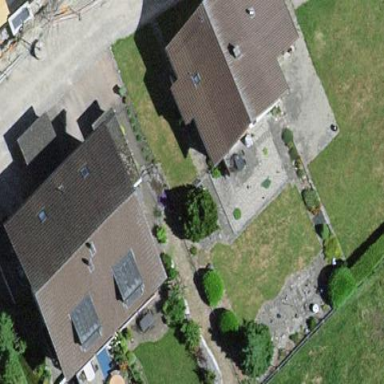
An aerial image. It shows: Terrace building.